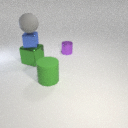
large green rubber cylinder in front of large green metal cube